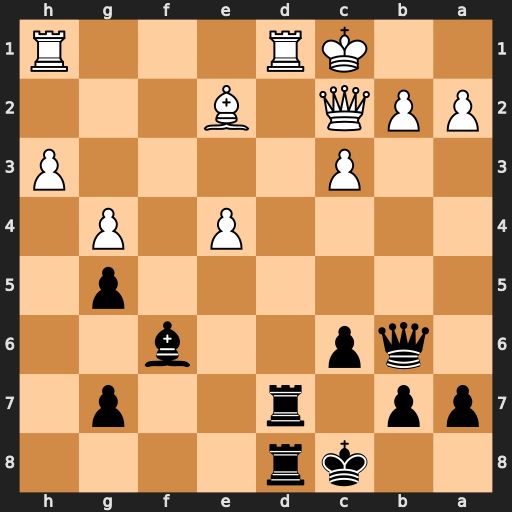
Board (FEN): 2kr4/pp1r2p1/1qp2b2/6p1/4P1P1/2P4P/PPQ1B3/2KR3R
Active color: b
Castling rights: -
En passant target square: -
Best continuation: Qe3+ Kb1 Rd2 Qxd2 Rxd2